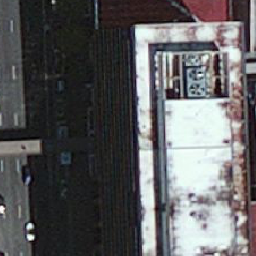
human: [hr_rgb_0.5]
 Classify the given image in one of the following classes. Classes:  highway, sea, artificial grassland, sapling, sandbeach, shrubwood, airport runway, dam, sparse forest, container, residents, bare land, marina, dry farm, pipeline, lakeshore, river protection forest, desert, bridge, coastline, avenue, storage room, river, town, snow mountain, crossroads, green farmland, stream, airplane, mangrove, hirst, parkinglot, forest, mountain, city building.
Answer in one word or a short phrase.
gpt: city building